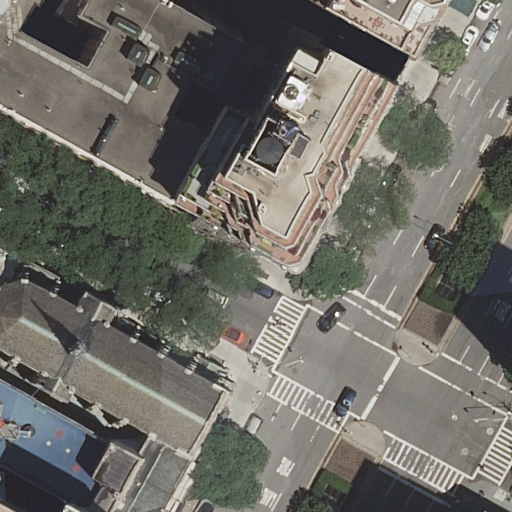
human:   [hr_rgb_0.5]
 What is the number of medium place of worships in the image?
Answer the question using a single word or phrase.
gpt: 1

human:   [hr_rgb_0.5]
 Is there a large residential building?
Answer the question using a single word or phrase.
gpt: yes

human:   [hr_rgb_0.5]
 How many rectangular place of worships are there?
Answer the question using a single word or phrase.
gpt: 0

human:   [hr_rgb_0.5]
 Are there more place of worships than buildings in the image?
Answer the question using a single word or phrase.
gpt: no

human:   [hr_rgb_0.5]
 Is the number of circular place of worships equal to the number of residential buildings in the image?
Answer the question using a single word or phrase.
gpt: no

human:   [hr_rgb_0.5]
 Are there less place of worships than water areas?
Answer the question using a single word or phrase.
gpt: no

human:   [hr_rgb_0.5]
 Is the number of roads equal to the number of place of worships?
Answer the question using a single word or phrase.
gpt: no

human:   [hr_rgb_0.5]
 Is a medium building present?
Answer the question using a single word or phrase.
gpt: yes

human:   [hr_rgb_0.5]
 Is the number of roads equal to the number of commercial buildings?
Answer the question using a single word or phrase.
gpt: no

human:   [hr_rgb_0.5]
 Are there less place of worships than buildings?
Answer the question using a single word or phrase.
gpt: yes

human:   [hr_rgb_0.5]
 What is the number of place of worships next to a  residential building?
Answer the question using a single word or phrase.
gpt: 1

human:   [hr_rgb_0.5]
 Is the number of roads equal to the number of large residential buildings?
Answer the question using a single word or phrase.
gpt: no

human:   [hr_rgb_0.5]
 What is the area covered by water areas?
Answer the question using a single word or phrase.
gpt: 0m2

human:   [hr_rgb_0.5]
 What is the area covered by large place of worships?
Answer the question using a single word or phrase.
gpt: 0m2

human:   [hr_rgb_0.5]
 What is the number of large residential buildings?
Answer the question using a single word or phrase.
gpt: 2

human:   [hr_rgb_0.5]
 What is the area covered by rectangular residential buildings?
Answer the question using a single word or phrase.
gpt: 486m2

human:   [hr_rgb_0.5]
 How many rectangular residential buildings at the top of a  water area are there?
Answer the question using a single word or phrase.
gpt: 0

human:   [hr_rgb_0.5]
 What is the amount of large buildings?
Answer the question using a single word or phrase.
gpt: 2

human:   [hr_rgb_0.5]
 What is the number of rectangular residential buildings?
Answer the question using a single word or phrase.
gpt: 2

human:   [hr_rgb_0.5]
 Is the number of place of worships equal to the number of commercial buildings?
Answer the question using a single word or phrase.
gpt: no

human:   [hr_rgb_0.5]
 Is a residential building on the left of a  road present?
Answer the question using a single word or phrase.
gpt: yes

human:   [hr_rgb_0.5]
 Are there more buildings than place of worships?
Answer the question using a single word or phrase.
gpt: yes

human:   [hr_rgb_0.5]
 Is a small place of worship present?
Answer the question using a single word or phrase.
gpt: no

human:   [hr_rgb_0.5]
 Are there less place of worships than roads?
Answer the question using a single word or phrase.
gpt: yes

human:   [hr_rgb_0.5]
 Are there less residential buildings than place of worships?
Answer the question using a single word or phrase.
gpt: no

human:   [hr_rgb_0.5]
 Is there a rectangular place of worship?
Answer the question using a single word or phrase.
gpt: no

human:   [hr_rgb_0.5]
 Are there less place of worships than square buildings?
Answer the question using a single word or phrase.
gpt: no

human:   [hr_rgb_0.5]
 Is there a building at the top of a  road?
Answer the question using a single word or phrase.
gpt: yes

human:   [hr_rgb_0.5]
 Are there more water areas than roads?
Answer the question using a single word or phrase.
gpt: no

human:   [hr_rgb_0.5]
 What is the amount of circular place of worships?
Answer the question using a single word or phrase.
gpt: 0

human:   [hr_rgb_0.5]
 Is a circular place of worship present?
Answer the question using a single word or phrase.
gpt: no

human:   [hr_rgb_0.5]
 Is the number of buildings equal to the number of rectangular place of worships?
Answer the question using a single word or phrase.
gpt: no

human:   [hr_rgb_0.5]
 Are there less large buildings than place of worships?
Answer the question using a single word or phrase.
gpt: no

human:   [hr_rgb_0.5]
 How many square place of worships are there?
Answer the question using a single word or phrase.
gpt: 0

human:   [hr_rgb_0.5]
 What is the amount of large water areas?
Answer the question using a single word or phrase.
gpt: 0

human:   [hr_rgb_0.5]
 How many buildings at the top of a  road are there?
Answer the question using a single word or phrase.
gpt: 3